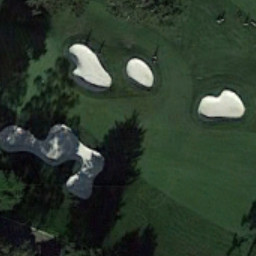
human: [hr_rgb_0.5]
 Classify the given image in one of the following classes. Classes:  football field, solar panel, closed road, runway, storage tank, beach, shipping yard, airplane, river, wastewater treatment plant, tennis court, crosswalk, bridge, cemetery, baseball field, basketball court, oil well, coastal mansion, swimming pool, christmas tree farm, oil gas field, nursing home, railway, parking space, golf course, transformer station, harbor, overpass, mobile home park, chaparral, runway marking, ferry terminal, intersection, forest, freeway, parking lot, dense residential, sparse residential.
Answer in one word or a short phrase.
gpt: golf course